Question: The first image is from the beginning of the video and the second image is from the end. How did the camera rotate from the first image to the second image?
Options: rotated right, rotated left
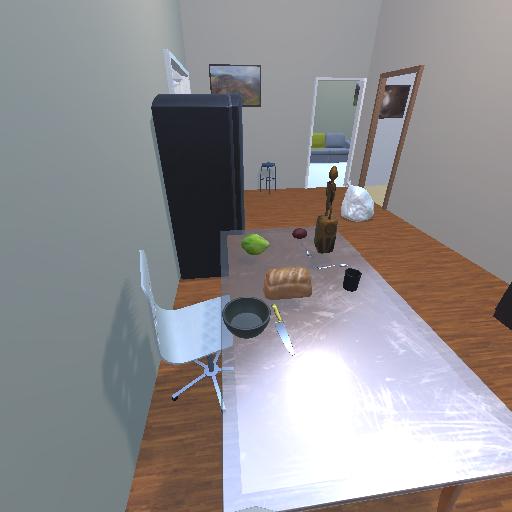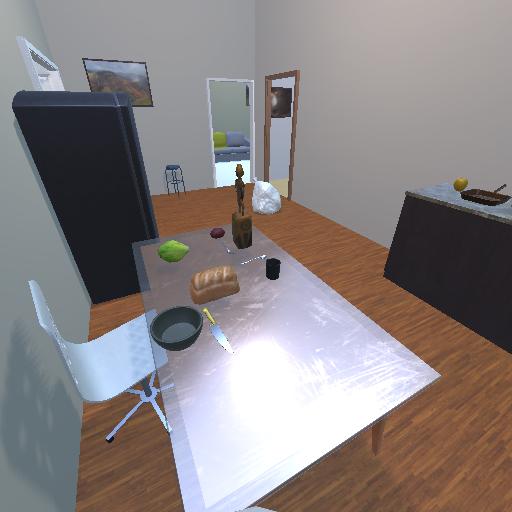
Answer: rotated right